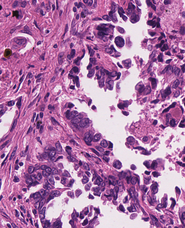
Tumor epithelial tissue: yes
Tumor-associated stroma tissue: yes
Normal tissue: no